Field crop: maize
Growth stage: 2
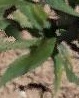
Species: maize